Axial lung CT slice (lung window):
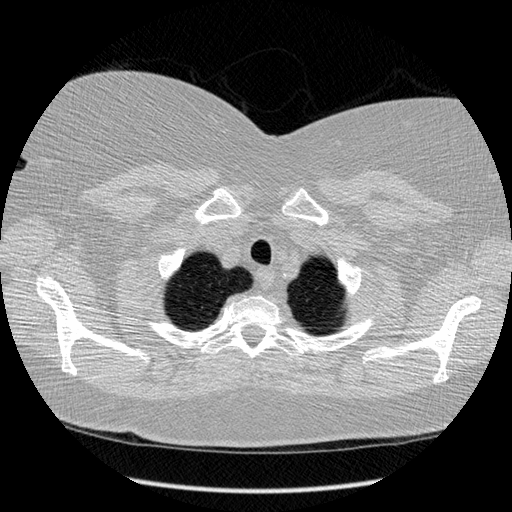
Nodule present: no